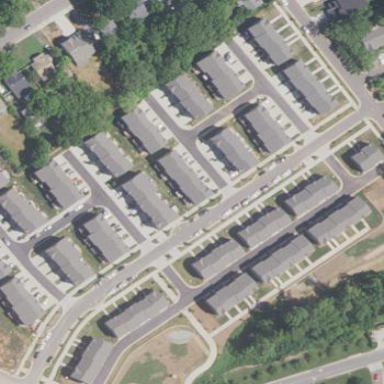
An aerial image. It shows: Residential area consisting of single-family homes.